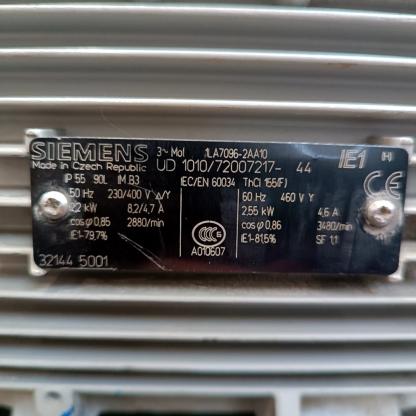
Klasa: tabliczka-znamionowa